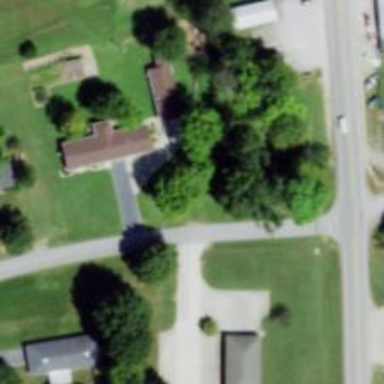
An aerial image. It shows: Driveway.